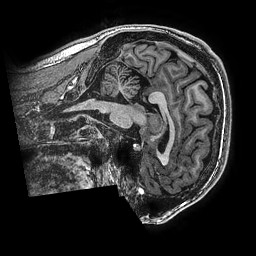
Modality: T1w
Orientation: sagittal
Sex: male
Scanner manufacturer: ge
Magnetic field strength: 3 T
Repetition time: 0.00766 s
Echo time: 0.003476 s